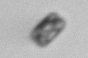
Label: Thalassiosira